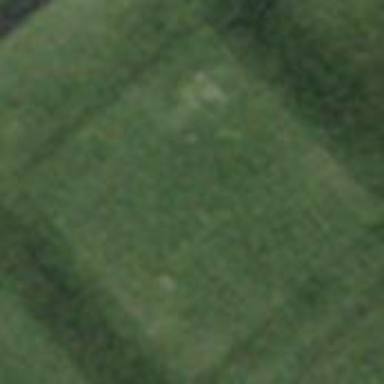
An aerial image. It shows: Golf tee on grassy land.